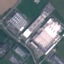
Label: Industrial